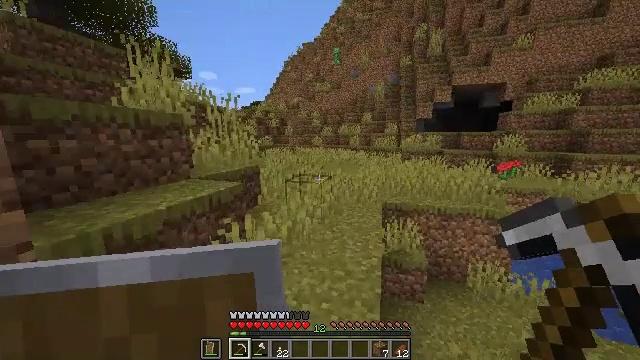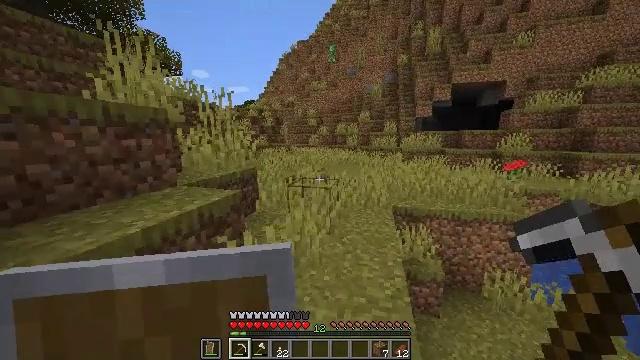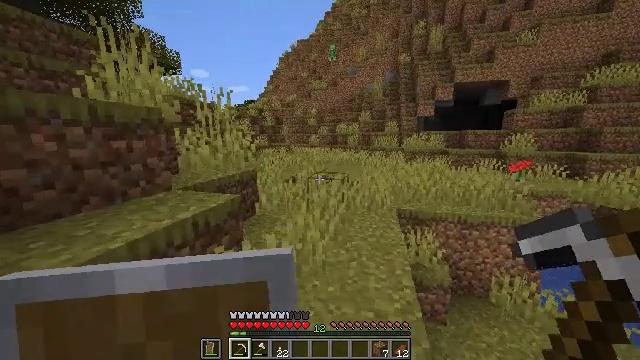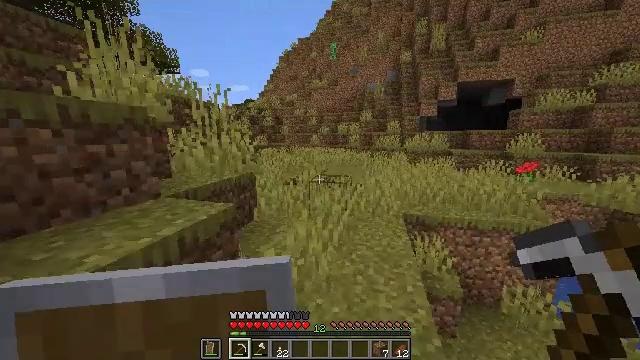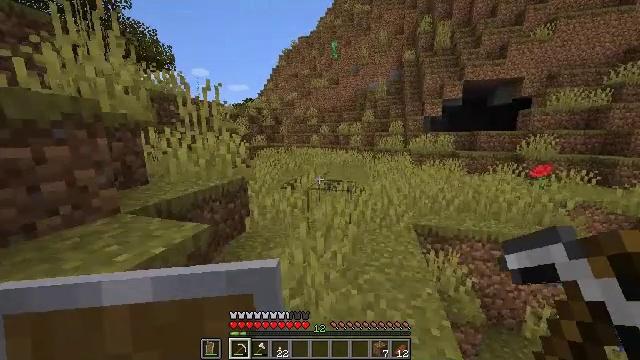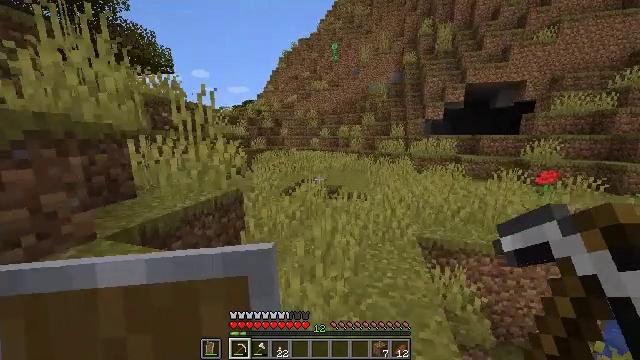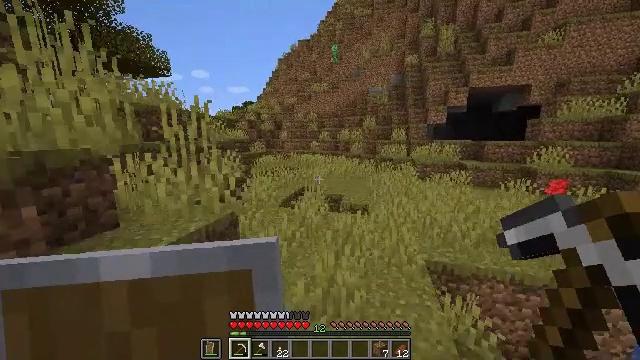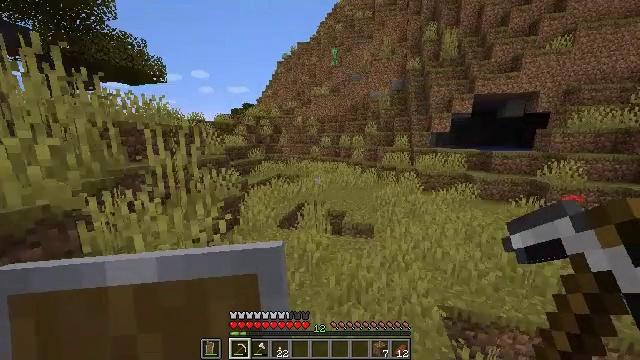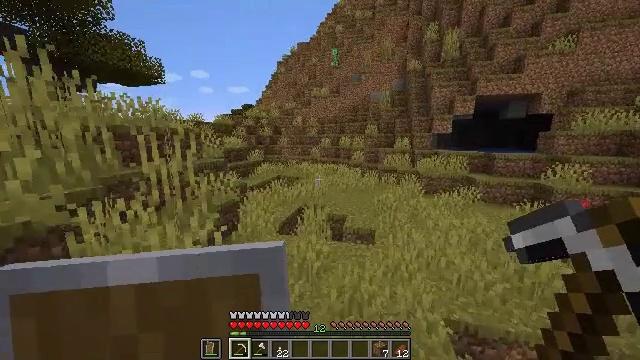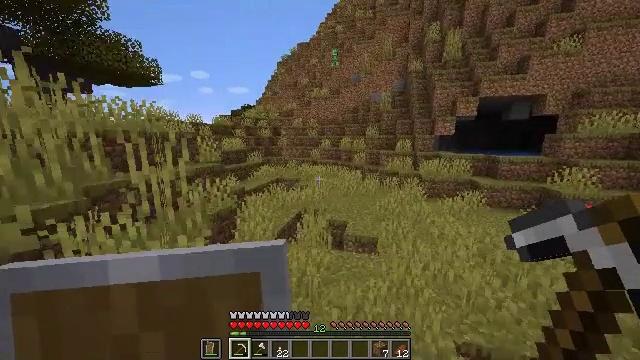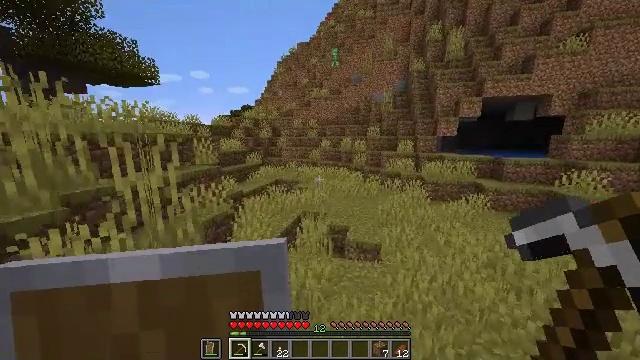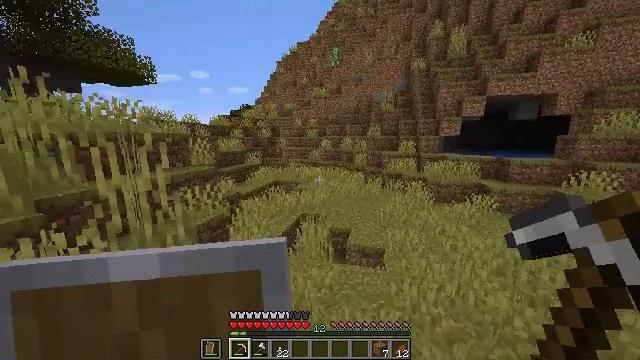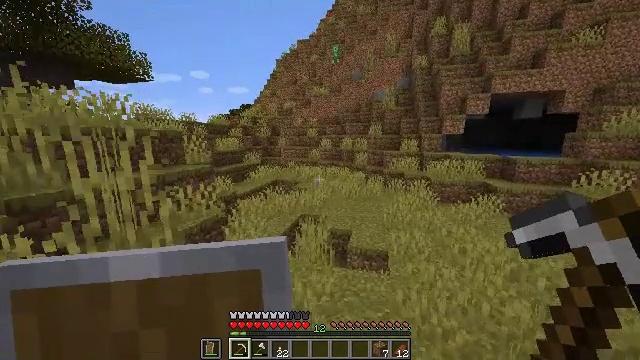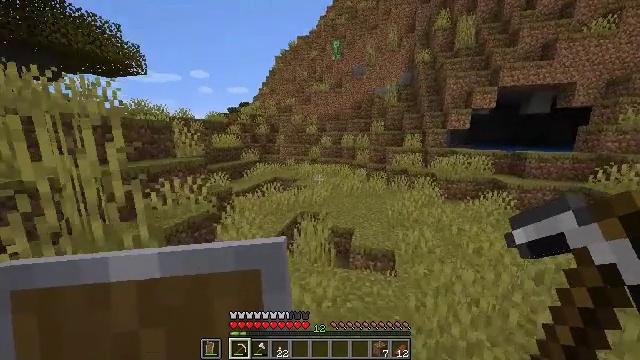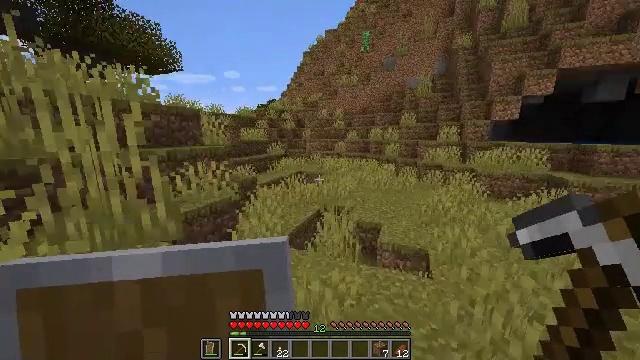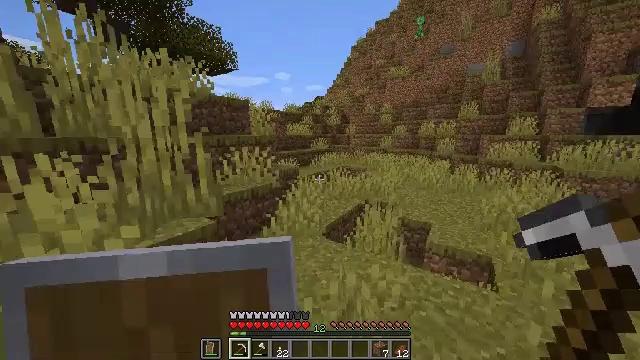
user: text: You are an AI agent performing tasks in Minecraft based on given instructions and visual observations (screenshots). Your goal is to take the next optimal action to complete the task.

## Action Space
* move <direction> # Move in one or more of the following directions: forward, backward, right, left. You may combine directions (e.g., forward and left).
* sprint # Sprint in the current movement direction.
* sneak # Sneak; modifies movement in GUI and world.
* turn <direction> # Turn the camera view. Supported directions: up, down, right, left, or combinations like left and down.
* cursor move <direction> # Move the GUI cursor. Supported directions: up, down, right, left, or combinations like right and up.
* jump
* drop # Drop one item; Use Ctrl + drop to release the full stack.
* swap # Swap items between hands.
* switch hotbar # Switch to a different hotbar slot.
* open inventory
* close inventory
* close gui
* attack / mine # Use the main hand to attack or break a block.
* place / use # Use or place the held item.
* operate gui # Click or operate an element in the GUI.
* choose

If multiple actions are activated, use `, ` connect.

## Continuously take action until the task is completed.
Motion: motion action
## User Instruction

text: Collect tall grass by breaking it.
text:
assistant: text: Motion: move forward, sprint, turn right
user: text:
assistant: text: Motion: move forward, sprint
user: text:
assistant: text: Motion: move forward, sprint
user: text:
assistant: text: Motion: move forward, sprint
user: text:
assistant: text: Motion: move forward, sprint, jump
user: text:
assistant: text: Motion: move forward, sprint, jump
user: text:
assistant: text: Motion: move forward, sprint, jump
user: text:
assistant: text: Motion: move forward, sprint, jump
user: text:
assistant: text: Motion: move forward, sprint, jump
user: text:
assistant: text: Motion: move forward, sprint
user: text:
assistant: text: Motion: move forward, sprint
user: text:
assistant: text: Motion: move forward, sprint
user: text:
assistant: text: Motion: move forward, sprint
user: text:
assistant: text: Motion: move forward, sprint, turn left
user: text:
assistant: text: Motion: move forward, sprint, turn left
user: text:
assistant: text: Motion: move forward, sprint, turn left
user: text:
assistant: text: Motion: move forward, sprint
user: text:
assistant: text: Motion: move forward, sprint, turn left
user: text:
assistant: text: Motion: move forward, sprint, turn left
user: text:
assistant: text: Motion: move forward, sprint, turn left
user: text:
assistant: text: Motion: move forward, sprint, turn right
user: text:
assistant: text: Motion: move forward, sprint, turn right
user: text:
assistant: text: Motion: move forward, sprint, turn right
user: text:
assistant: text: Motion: move forward, sprint, turn right
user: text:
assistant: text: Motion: move forward, sprint
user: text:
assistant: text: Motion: move forward, sprint
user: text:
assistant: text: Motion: move forward, sprint
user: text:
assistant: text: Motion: move forward, sprint
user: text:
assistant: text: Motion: move forward, sprint
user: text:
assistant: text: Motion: move forward, sprint